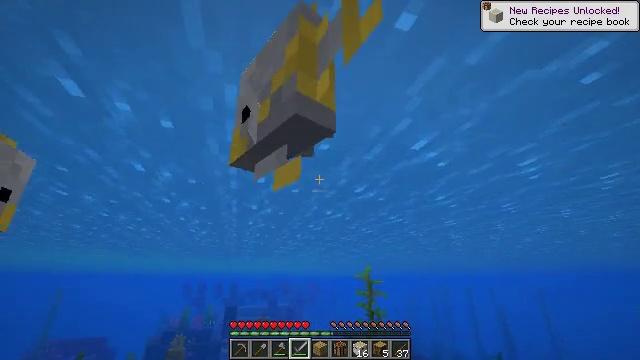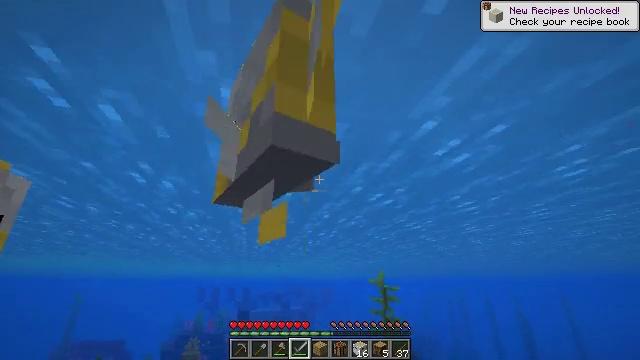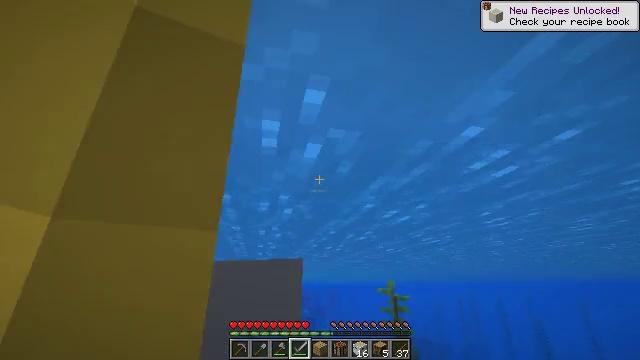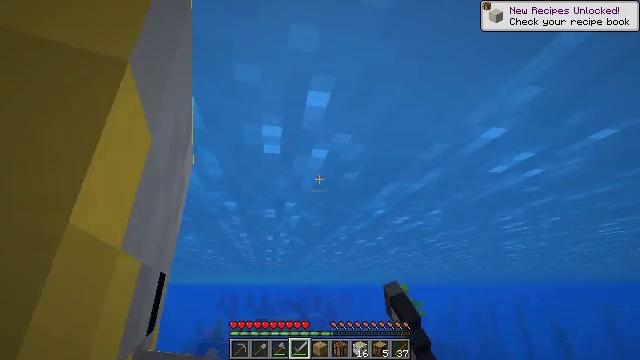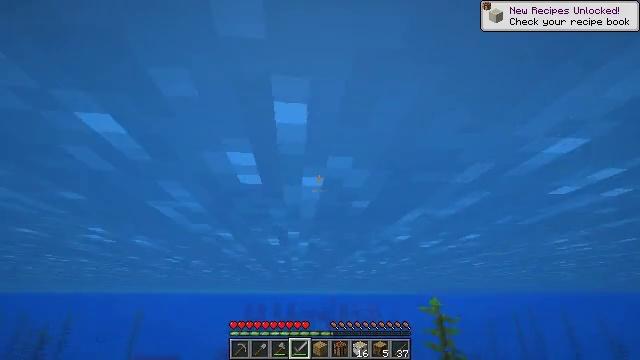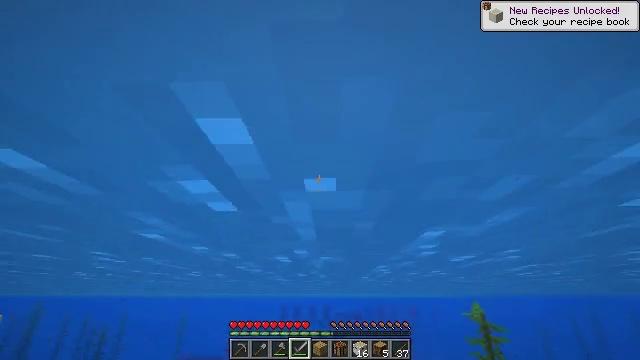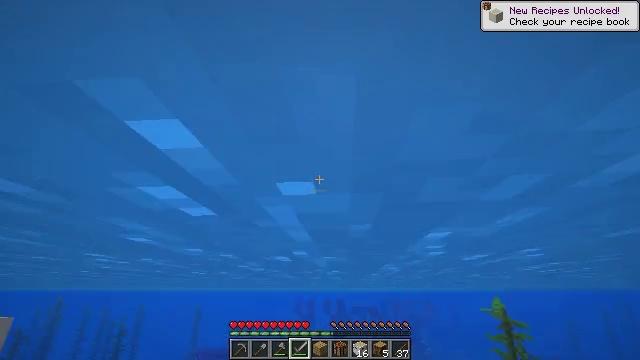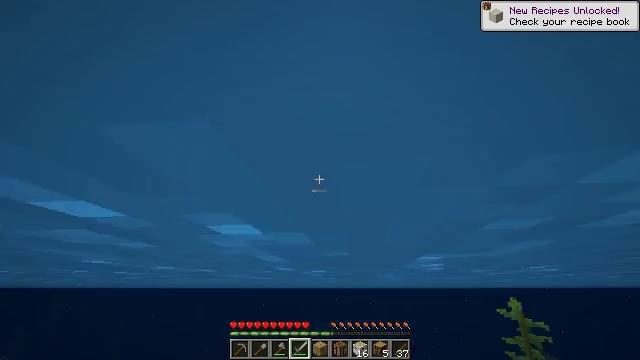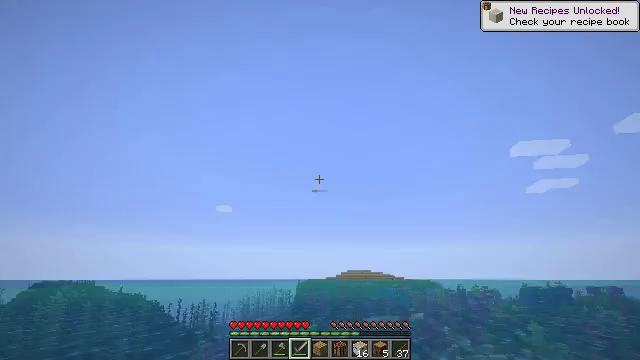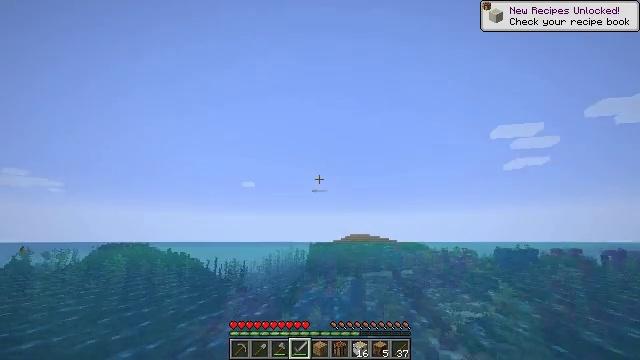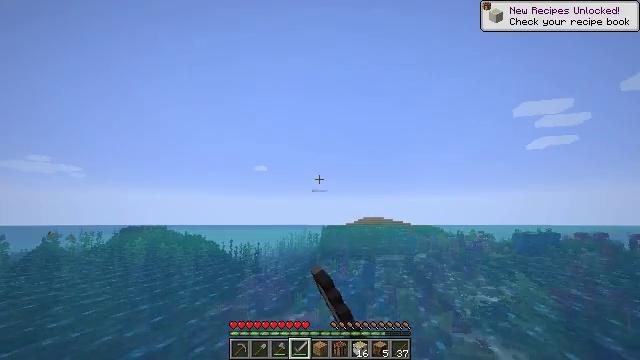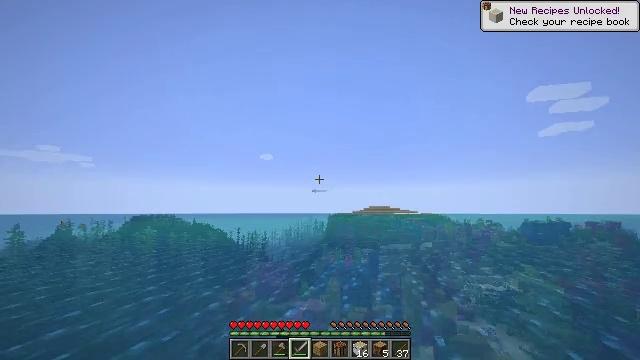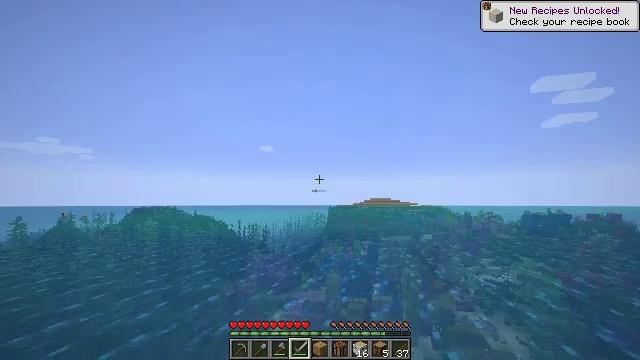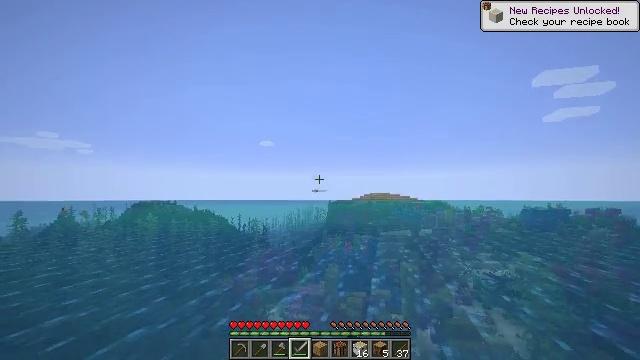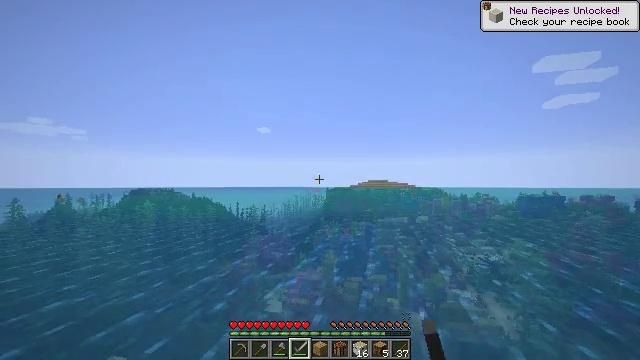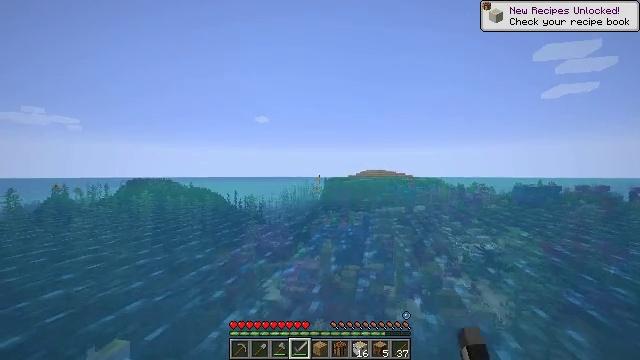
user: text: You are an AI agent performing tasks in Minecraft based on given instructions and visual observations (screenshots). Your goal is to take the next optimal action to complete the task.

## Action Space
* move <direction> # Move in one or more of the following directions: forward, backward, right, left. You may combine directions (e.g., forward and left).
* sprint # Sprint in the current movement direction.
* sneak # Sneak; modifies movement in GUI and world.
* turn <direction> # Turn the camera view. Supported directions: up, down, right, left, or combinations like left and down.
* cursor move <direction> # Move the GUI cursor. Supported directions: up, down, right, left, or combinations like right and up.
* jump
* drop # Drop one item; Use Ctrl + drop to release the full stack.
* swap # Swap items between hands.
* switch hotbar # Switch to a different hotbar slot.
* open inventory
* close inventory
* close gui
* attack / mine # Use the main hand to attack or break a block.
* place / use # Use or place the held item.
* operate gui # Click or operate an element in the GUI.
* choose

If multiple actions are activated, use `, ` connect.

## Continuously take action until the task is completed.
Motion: motion action
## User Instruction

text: Kill the tropical fish.
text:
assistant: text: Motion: move forward, turn left
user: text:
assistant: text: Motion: move forward, turn left, attack / mine
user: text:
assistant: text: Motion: move forward, turn left, attack / mine
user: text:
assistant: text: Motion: move forward, turn left and up
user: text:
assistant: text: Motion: turn left, attack / mine
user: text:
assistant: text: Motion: turn left and down, attack / mine
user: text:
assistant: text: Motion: turn left and down, attack / mine
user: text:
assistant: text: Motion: turn left and down
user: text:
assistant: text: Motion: turn left and down, attack / mine
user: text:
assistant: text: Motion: turn left and down, attack / mine
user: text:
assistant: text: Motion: turn left and down, attack / mine
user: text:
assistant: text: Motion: turn down, attack / mine
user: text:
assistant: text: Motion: turn down
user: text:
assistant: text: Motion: turn down
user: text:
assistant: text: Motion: turn down
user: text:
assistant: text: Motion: no_op
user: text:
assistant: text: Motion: no_op
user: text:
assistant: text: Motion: no_op
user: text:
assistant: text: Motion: turn down
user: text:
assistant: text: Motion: turn down
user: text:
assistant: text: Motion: no_op
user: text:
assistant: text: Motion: no_op
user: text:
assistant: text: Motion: turn down
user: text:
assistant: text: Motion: turn down
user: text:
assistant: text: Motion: turn left and down
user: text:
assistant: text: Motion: move forward, turn left and down
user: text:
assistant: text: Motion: move forward, turn left and down
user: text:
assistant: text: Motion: move forward, turn left and down
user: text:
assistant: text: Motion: move forward and move left, turn left and down
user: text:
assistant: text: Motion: move forward and move left